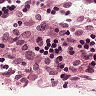
Metastatic tissue present: no